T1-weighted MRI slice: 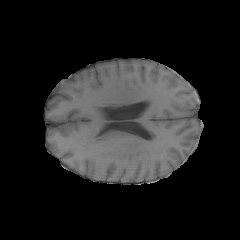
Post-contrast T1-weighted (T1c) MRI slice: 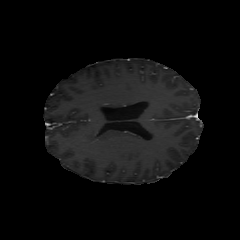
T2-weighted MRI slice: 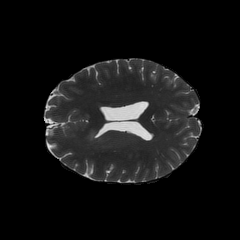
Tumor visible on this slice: yes